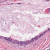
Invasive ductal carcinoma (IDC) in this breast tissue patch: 1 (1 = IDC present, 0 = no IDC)